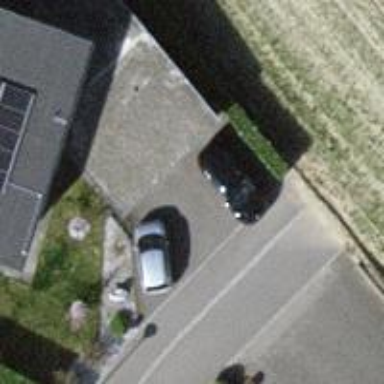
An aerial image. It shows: Sidewalk along the footway.